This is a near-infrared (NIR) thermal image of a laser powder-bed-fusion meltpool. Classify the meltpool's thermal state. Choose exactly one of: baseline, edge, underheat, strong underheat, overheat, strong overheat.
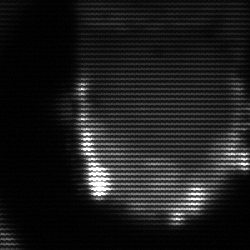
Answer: baseline